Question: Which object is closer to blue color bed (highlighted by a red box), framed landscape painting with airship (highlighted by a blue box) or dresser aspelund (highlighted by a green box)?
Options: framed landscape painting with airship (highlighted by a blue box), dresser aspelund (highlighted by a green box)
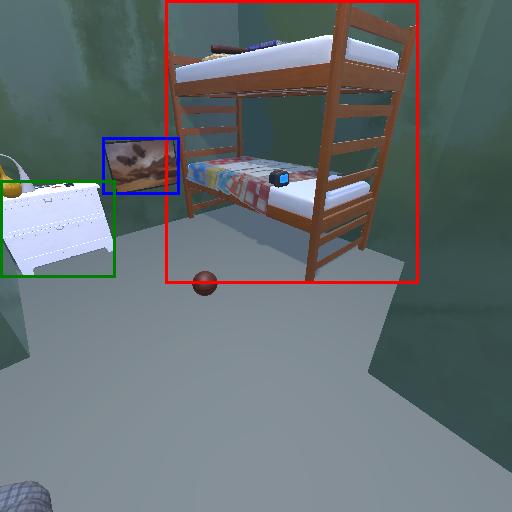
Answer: framed landscape painting with airship (highlighted by a blue box)